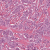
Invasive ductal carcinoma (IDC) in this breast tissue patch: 1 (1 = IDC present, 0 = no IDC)